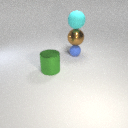
large brown metal sphere above small blue rubber sphere